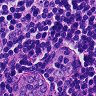
Metastatic tissue present: no